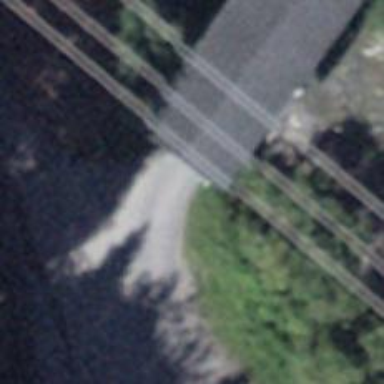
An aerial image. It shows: Covered bridge on unclassified road.